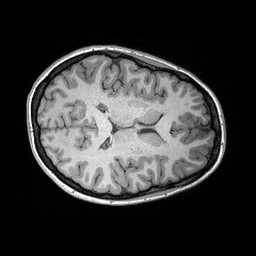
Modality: T1w
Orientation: axial
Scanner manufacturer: siemens
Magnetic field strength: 3 T
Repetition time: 2.3 s
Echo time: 0.00298 s